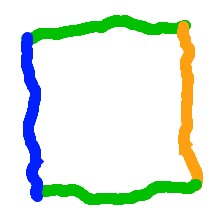
Shape: square